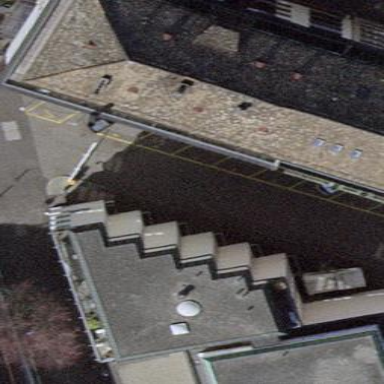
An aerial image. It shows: Building that serves as library.